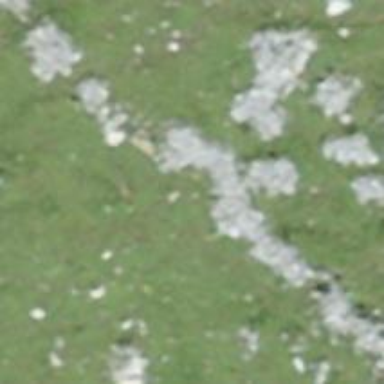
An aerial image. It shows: Wall made of dry stone.